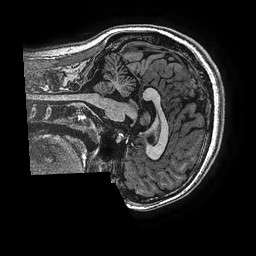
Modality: T1w
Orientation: sagittal
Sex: female
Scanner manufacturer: ge
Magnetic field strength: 3 T
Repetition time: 0.00766 s
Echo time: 0.003476 s